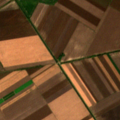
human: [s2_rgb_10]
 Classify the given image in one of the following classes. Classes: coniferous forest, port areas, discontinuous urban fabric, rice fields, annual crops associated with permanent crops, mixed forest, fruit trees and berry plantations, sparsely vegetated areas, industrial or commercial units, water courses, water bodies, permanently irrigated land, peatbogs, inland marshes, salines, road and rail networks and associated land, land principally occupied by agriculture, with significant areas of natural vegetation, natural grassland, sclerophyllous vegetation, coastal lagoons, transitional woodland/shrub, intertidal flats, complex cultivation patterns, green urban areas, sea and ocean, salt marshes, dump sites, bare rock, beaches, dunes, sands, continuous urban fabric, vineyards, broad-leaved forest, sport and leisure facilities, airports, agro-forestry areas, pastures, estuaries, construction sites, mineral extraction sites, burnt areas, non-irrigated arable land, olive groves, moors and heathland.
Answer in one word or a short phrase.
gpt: non-irrigated arable land